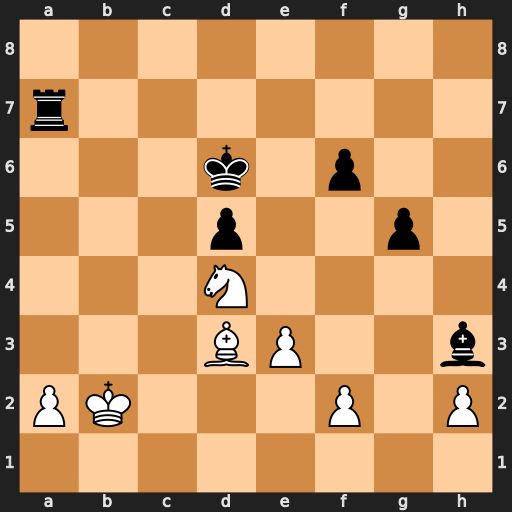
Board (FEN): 8/r7/3k1p2/3p2p1/3N4/3BP2b/PK3P1P/8
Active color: w
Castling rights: -
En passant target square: -
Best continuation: Nb5+ Kc5 Nxa7